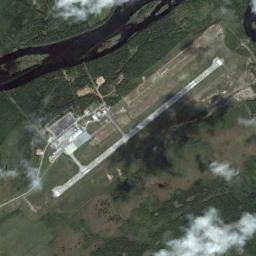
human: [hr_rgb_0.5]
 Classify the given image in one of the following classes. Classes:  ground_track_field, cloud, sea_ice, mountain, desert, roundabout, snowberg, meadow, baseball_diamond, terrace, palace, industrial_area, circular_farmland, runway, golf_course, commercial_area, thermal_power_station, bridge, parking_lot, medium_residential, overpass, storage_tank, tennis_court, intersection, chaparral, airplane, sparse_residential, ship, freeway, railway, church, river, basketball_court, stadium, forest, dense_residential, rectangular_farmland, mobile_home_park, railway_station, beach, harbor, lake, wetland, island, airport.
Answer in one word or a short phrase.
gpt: airport